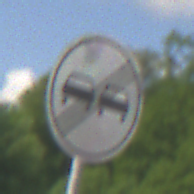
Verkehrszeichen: EndeUeberholverbot
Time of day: Midday
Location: Outdoor (RoadRail)
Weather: PartlyCloudy
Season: NotSpecified
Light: Natural